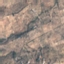
Land use / land cover: PermanentCrop